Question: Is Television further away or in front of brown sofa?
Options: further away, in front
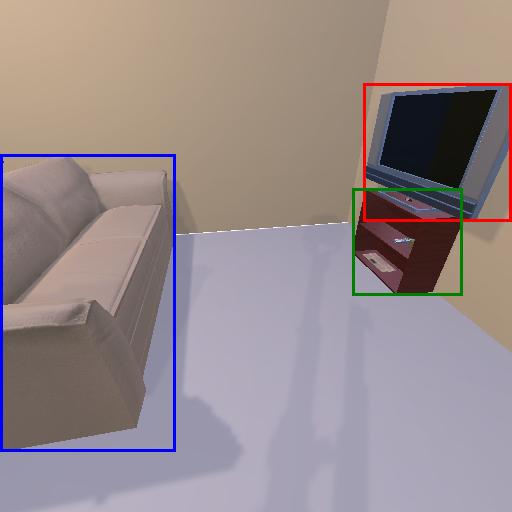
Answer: further away